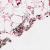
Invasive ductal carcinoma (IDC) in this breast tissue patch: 0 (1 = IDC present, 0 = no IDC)